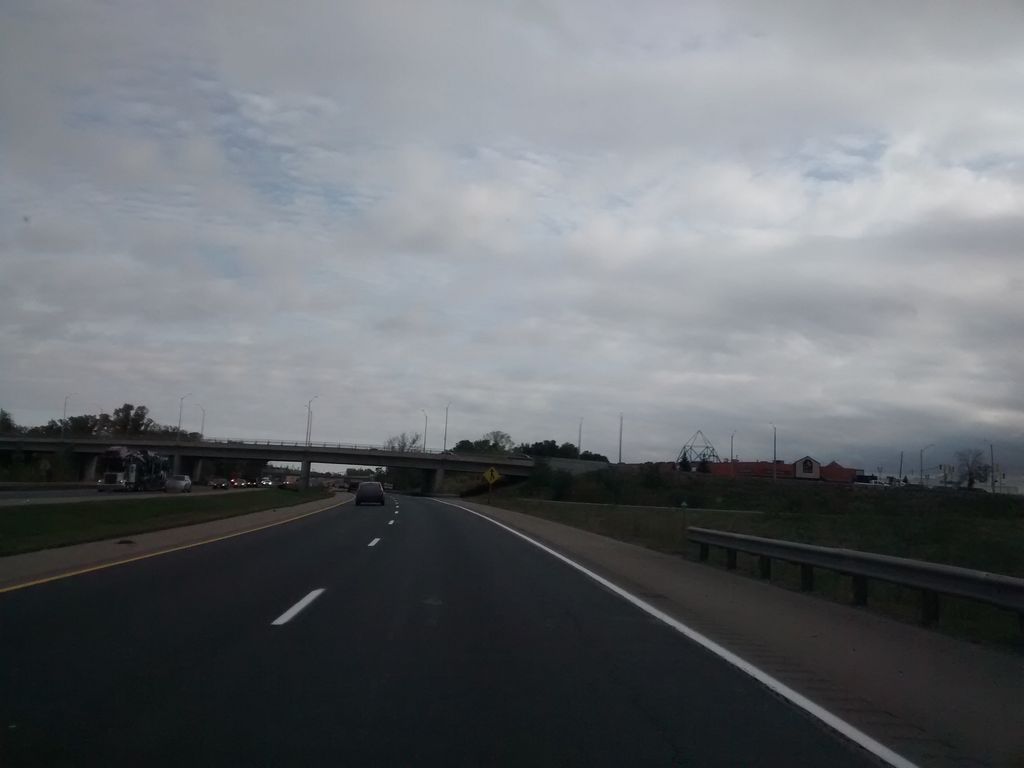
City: hamilton